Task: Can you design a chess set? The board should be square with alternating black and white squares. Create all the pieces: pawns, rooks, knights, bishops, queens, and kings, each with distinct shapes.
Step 864:
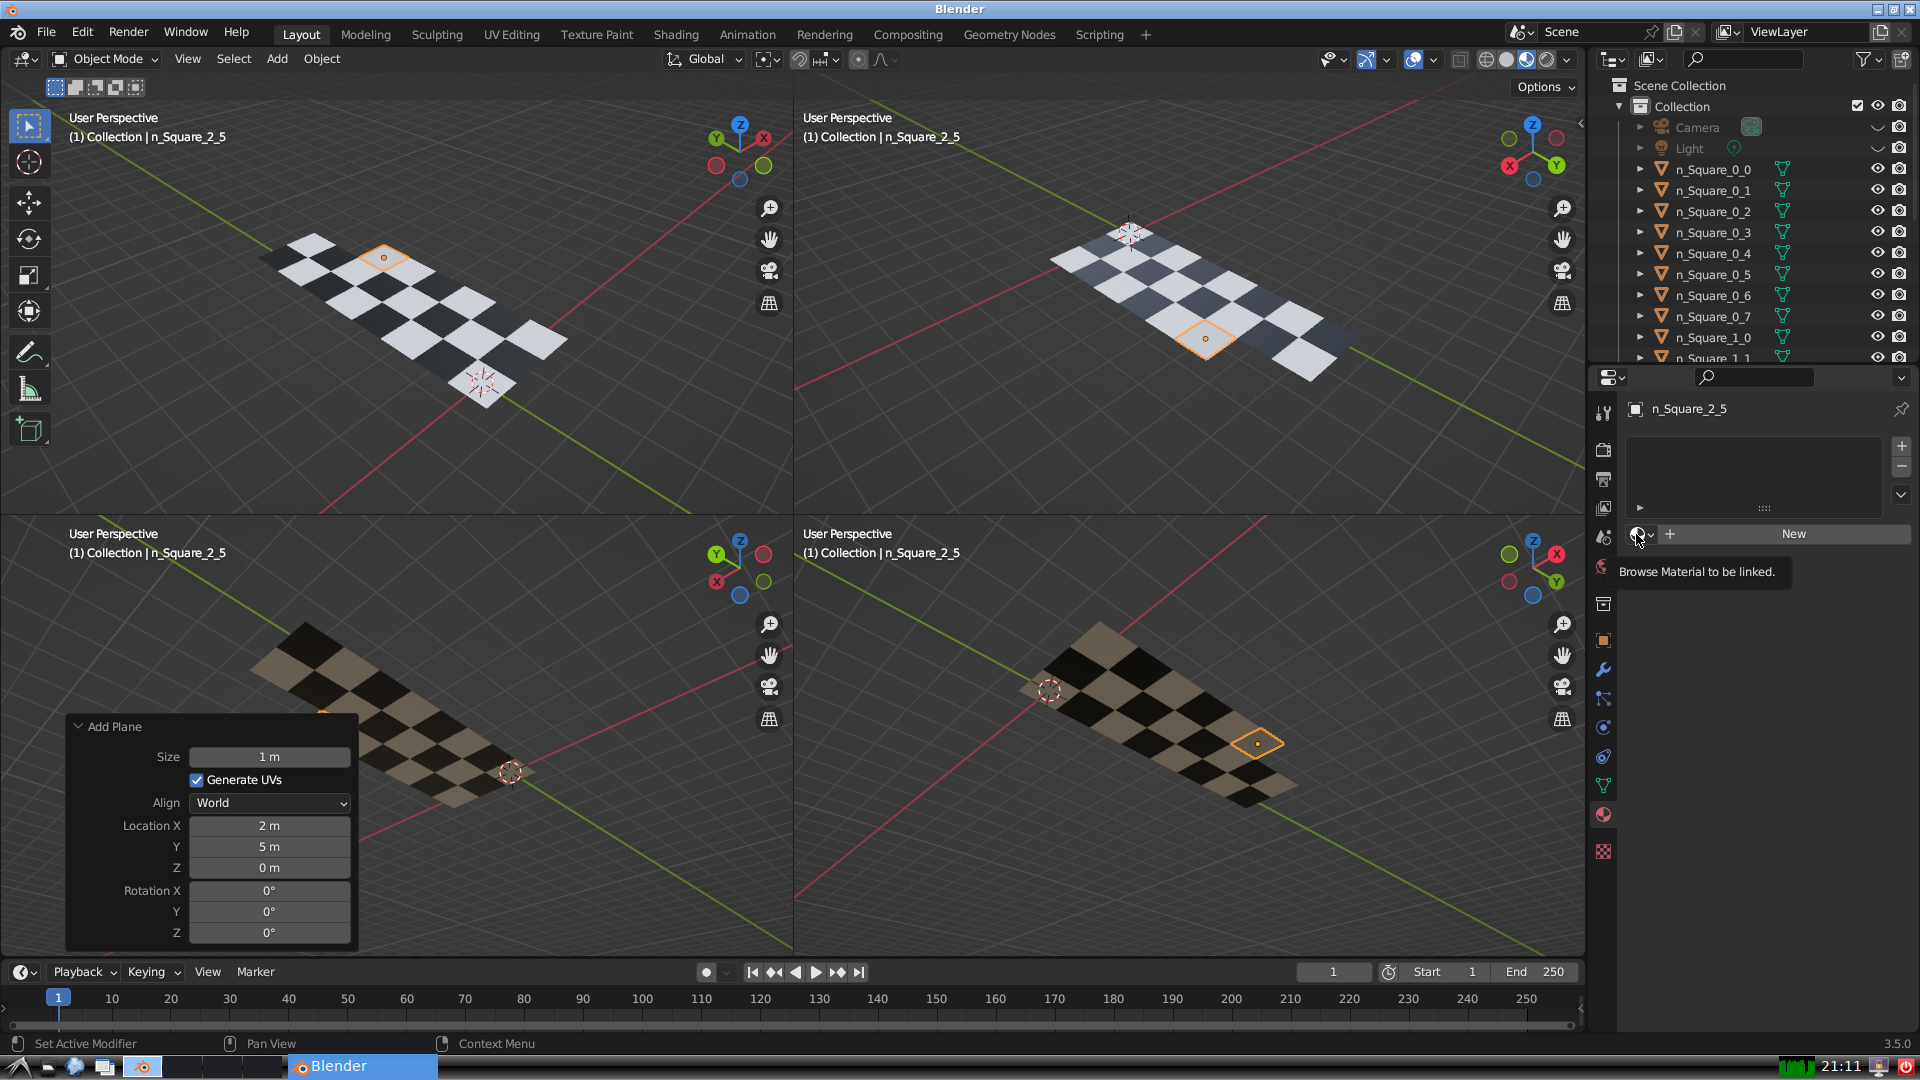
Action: click: no